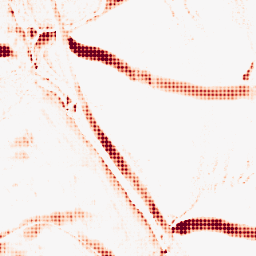
Category: morphological
Decomposition family: morphological_rect
Decomposition parameters: operation: opening
width: 5
height: 20
Upsampling method: sinc_blackman
Upsampling parameters: scale: 8
kernel_size: 8
Upsampling scale: 8